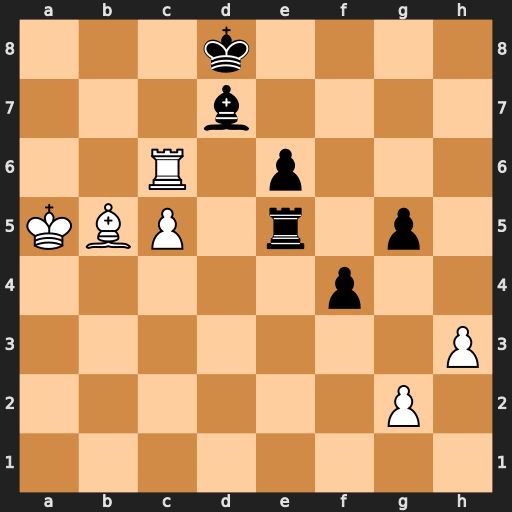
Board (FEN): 3k4/3b4/2R1p3/KBP1r1p1/5p2/7P/6P1/8
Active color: w
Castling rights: -
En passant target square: -
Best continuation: Rd6 Rxc5 Rxd7+